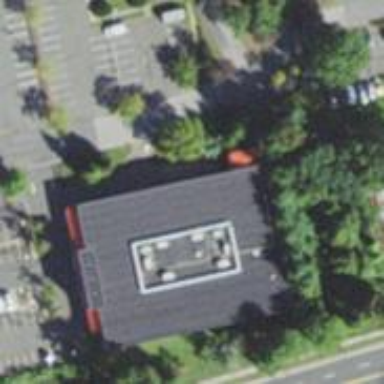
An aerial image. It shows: Building.